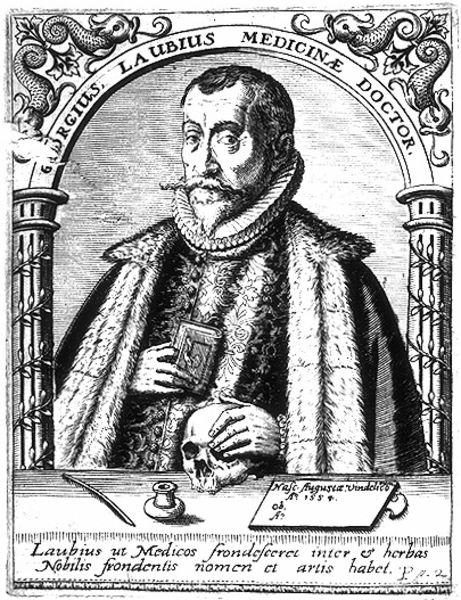
Titel: Bildnis des Georg Laub
Künstler: Matthaeus (d.Ä.) Becker
Institution: (Seriendruck)
Schlagwörter: blätter, feder, gemälde, hand, mann, umhang, weiß, finger, hell, hintergrund, licht, mund, nase, ohr, profil, schwarz, stirn, säule, säulen, tisch, zeichnung, blick, muster, ornament, bart, schnurrbart, architektur, augen, bibel, gesicht, kragen, mensch, pelz, rahmen, schädel, tod, tot, ärmel, bildnis, halskrause, herr, hände, portrait, porträt, zweige, brüstung, haare, mantel, reich, adel, spitzen, blatt, girlande, augenbrauen, borte, kinn, renaissance, vornehm, umrandung, ranken, fell, schrift, wangen, papier, bogen, grafik, graphik, rundbogen, tafel, inschrift, schmal, verzierung, edel, knöpfe, name, knochen, memento mori, buch, druck, schwarz-weiss, schraffur, radierung, stich, text, buchstaben, beschriftung, adeliger, manschette, fass, arzt, medizin, krause, spitzbart, stift, tinte, kapitelle, halbkreis, schläfe, totenkopf, büchlein, brief, schreiben, mittelalter, wams, adliger, gelehrter, tintenfass, griffel, cape, totenschädel, schwar, laube, beschreibung, fische, doktor, georg, federkiel, latein, mediziner, wörter, keil, ttisch, doctor, georgius, 1554, laubius, medicine, schreibinstrument, nobilis